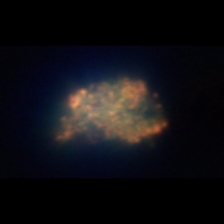
Taxon: Unknown_detritus
Group: Unknown